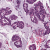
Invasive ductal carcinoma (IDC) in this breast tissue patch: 1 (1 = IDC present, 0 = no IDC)